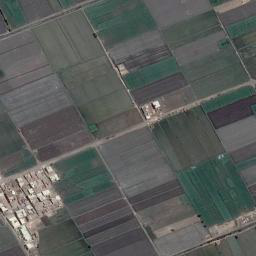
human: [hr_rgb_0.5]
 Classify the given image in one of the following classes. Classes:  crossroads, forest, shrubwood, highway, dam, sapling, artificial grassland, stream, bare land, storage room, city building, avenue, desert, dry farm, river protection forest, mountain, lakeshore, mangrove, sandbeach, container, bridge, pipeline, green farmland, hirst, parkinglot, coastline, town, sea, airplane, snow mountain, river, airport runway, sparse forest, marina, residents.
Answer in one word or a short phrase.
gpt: green farmland